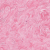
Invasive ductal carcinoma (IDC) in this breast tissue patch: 0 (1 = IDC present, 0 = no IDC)